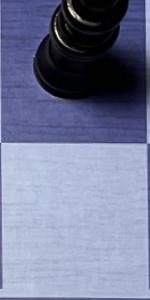
Label: Empty